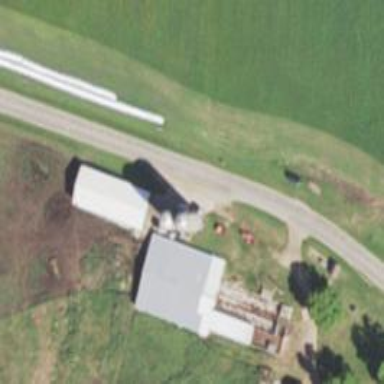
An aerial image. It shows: Silo.